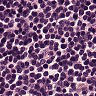
Metastatic tissue present: no